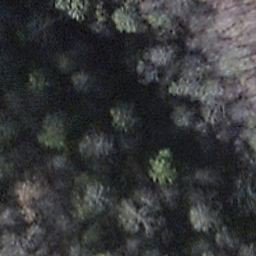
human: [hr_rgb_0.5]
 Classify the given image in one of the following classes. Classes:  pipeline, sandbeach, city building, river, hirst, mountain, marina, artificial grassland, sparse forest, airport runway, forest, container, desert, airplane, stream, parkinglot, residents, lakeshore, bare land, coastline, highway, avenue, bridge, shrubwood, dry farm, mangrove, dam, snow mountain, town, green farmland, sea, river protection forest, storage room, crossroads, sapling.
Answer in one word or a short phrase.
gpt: shrubwood